Chest X-ray:
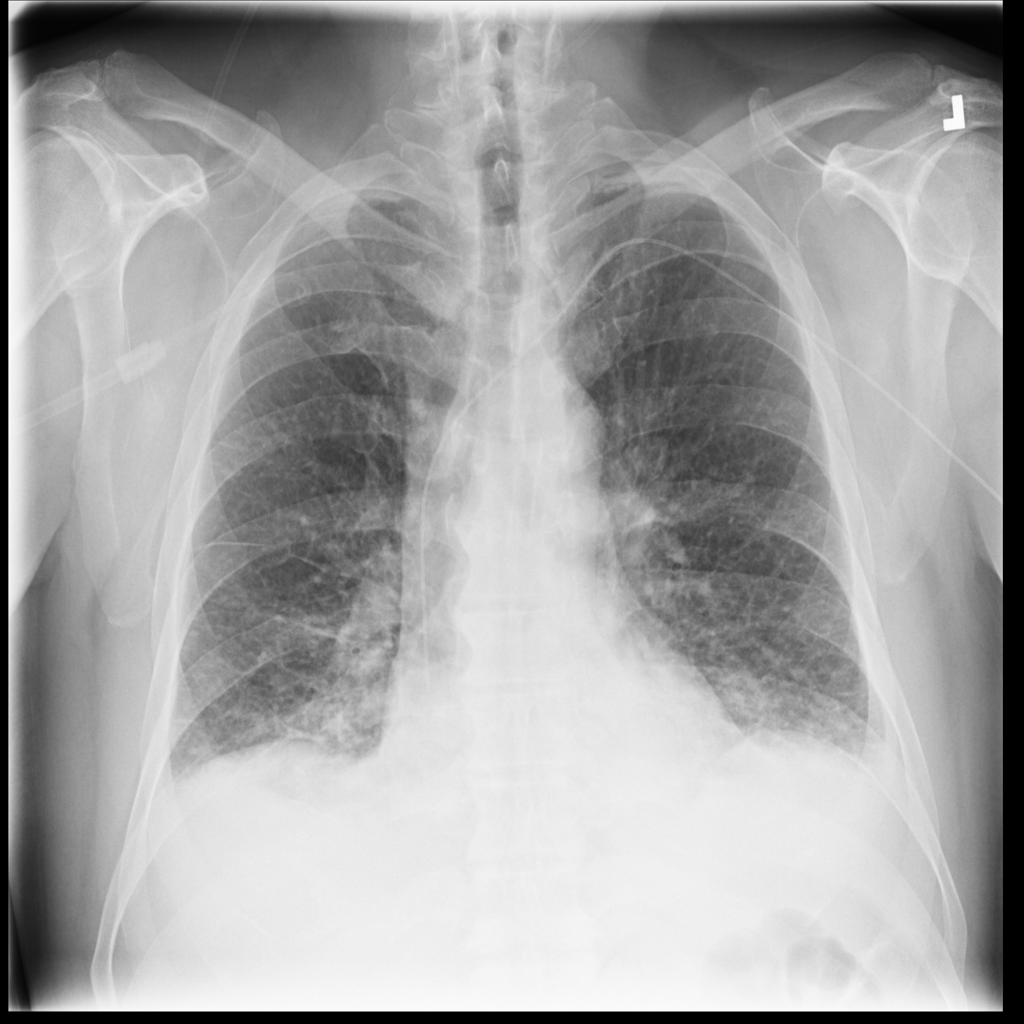
Findings: Consolidation, Effusion
No abnormal finding: no